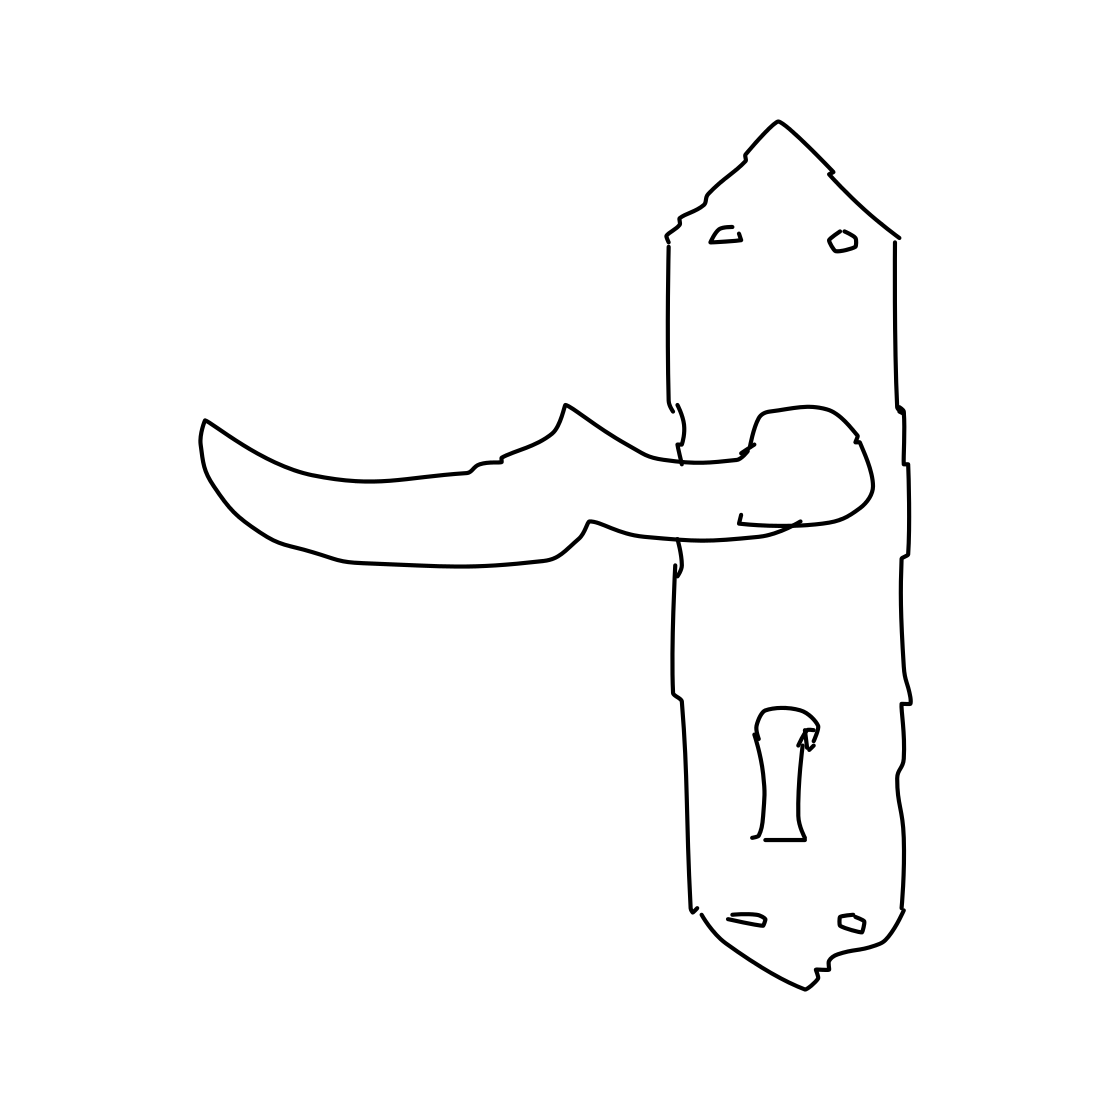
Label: door handle